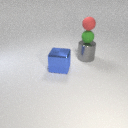
small red rubber sphere above small green rubber sphere